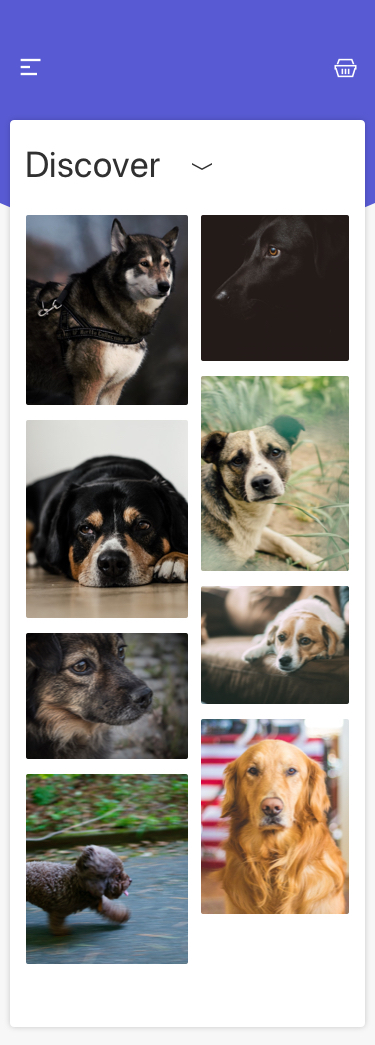
Text in this UI design:
Discover